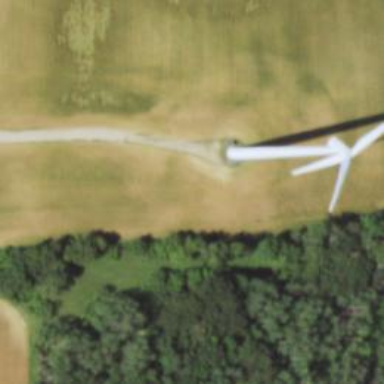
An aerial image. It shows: Wind generator using wind turbines of horizontal axis.